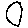
Label: circle